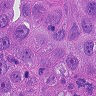
Metastatic tissue present: yes